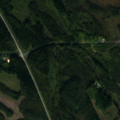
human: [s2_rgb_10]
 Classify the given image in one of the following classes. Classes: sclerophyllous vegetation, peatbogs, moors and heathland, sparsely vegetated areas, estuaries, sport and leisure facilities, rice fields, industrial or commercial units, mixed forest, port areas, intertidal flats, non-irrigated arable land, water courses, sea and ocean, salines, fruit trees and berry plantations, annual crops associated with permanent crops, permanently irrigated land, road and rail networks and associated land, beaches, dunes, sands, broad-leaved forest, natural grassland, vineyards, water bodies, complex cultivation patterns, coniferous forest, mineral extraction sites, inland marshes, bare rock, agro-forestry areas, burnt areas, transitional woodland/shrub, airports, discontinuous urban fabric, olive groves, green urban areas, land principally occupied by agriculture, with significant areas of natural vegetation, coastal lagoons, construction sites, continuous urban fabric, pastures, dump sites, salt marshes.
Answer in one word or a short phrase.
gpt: coniferous forest, mixed forest, transitional woodland/shrub